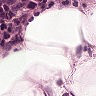
Metastatic tissue present: yes